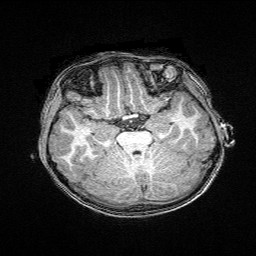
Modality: T1w
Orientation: coronal